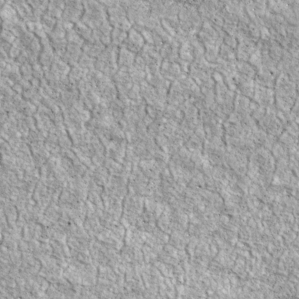
Label: non_frost